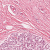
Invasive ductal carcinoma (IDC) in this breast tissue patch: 0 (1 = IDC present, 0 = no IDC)